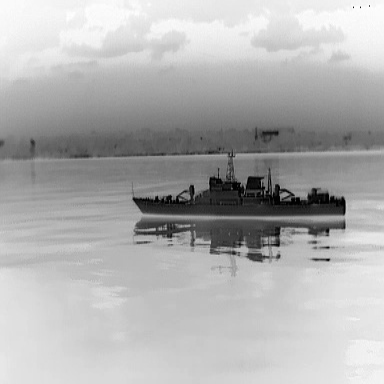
There is a warship in the infrared image.